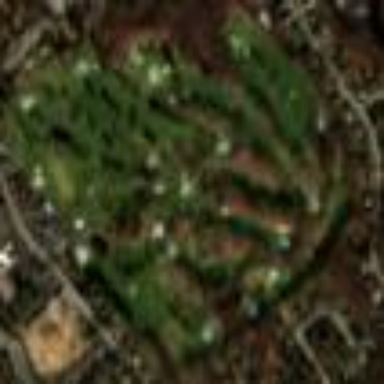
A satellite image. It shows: Golf course.